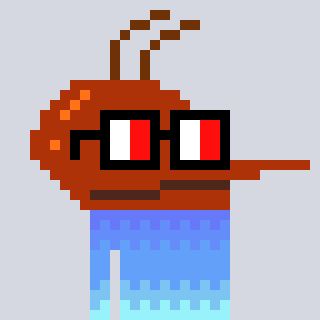
a pixel art character with square glasses with black frames and red eyes, a mosquito-shaped head and a bluegrey-colored body on a cool background